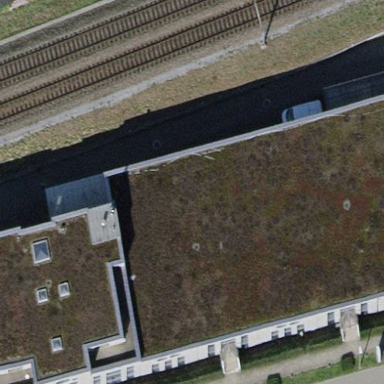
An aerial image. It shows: Office building with flat roof.